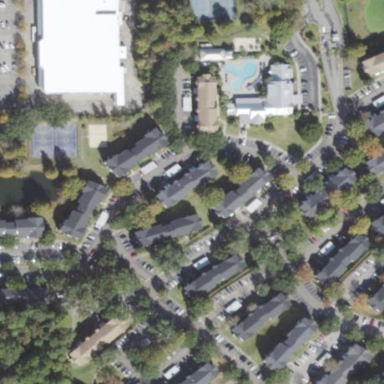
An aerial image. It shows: Residential area with apartments.